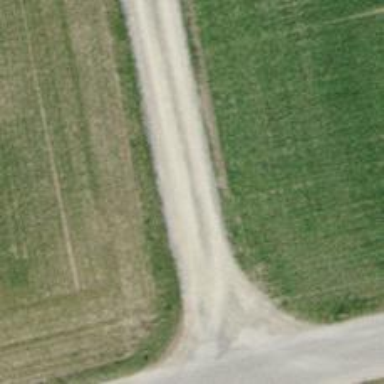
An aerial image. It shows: Pebblestone track with grade2 tracktype.